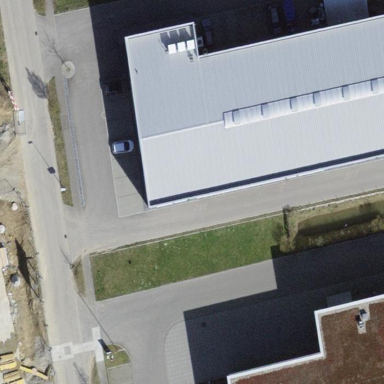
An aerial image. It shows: Industrial building.